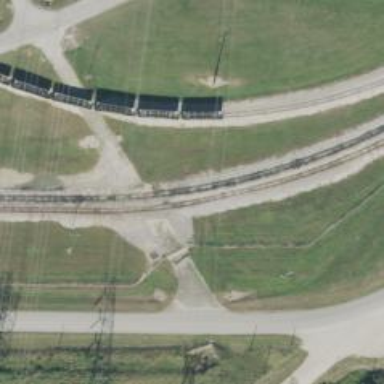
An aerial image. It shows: Railway level crossing.